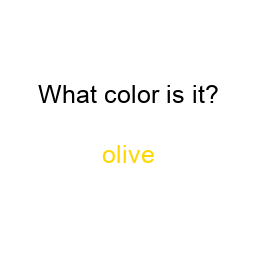
Color: gold
Color name shown: olive
Background color: white
Question text color: black